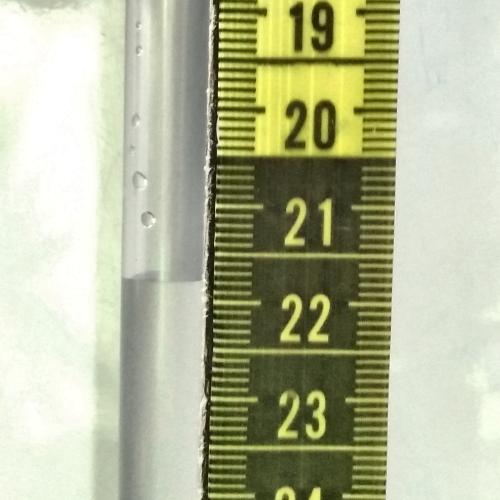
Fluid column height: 21.8 cm